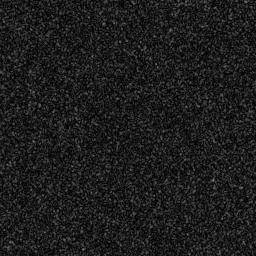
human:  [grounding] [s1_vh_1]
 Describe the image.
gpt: In the satellite image, there is  <ref>1 medium ship </ref> <box>[[42, 71, 51, 81, 0]]</box> located at bottom.